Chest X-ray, AP view. Patient: 21 years old, sex M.
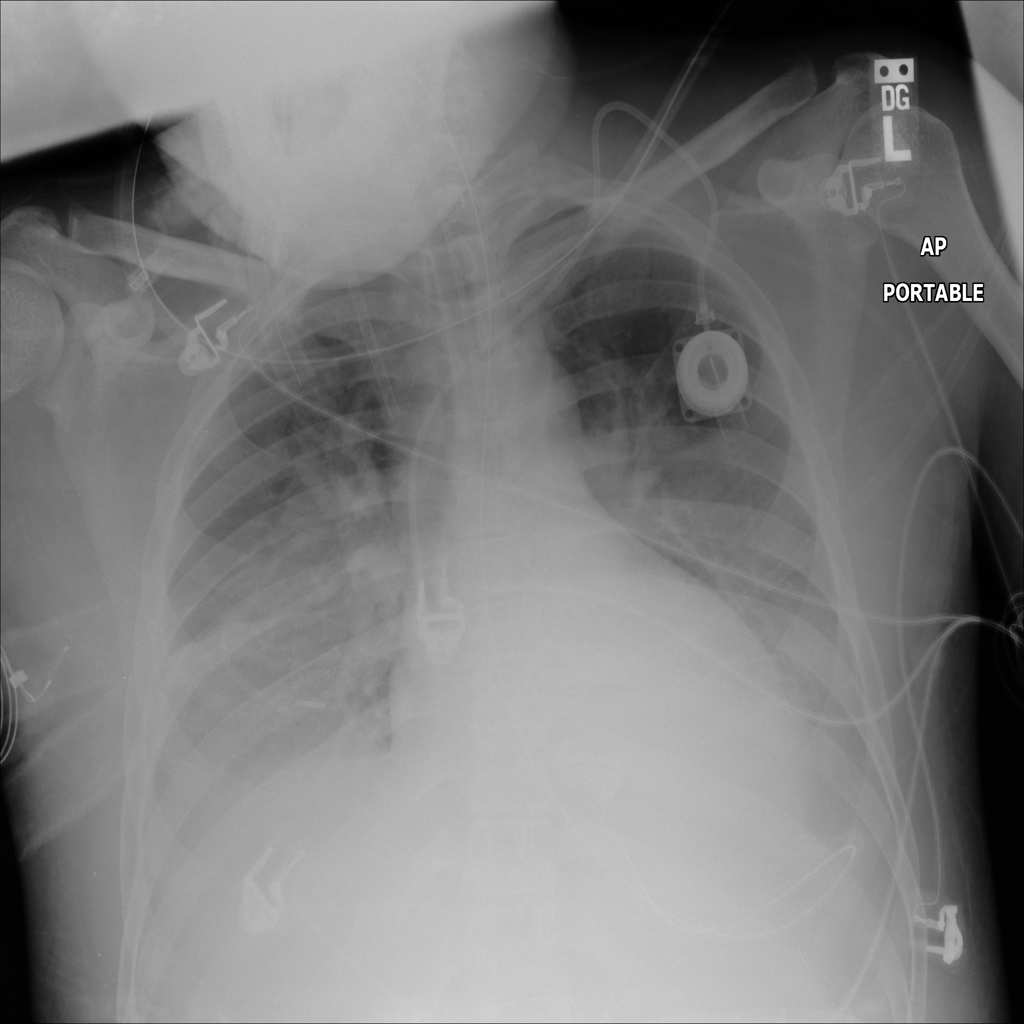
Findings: Atelectasis, Consolidation